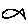
Label: fish